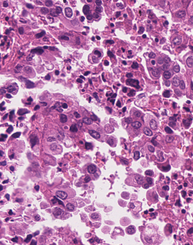
Tumor epithelial tissue: yes
Tumor-associated stroma tissue: no
Normal tissue: no